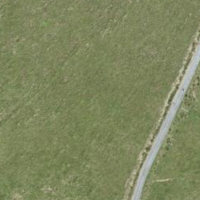
EUNIS habitat code: 23
Species observed at this site:
Arcyptera fusca